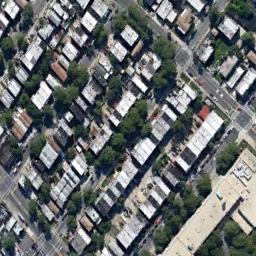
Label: dense_residential